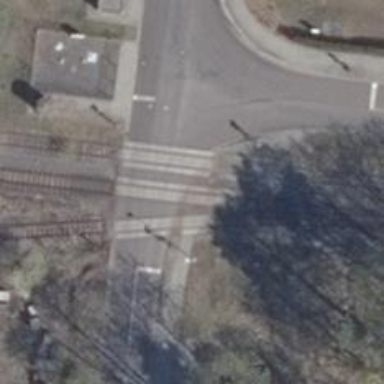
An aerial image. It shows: Railway crossing.